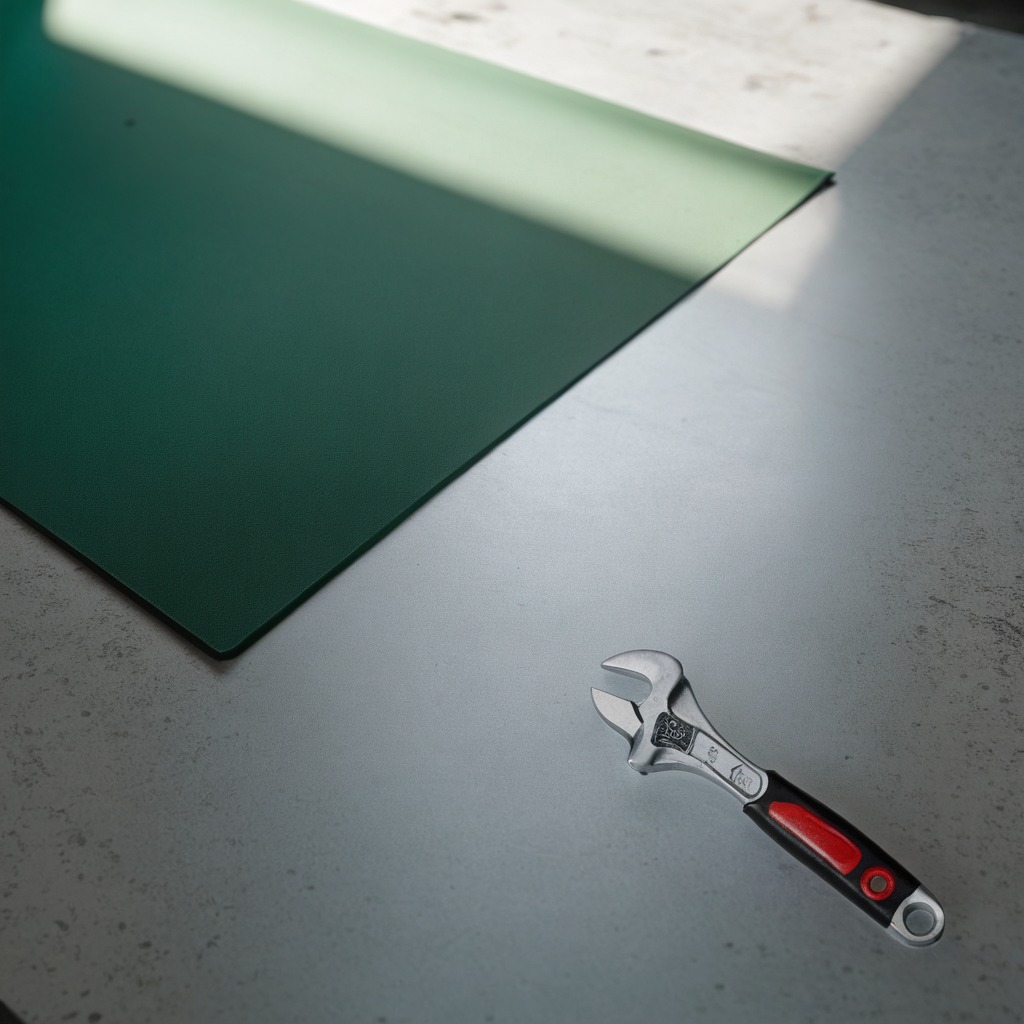
An wrench is lying on the clean granite tabletop.